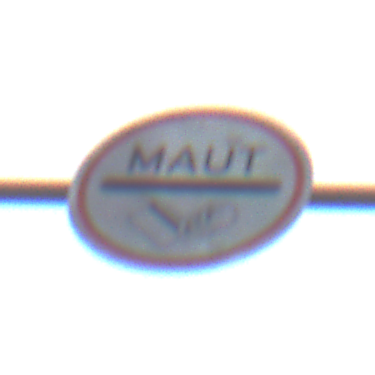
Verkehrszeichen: MautflichtigeStrecke
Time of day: MorningAfternoon
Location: Outdoor (RoadRail)
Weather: Overcast
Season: NotSpecified
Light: Natural